Interaction volume radius: 5 \u00c5
Interaction volume height: 35 \u00c5
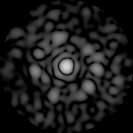
Disorder parameter: 0.8515